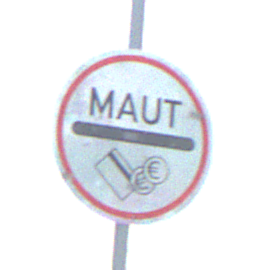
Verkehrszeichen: MautflichtigeStrecke
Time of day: SunriseSunset
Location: Outdoor (Nature)
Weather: PartlyCloudy
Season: NotSpecified
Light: Natural